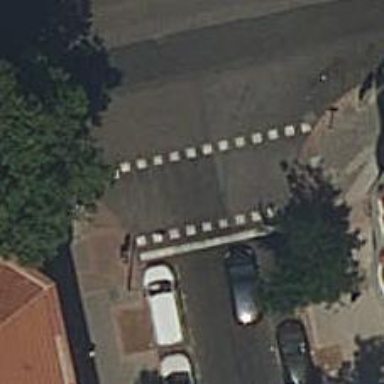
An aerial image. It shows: Asphalt footway with crossing controlled by traffic signals.